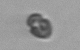
Label: Heterocapsa_rotundata